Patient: sex M, age 48
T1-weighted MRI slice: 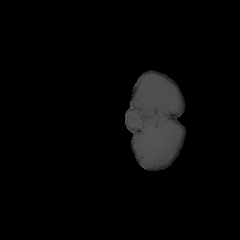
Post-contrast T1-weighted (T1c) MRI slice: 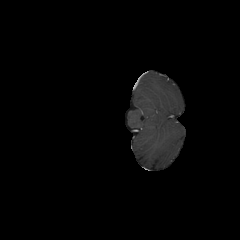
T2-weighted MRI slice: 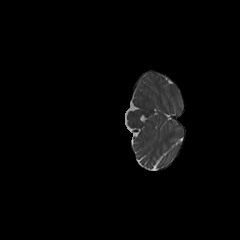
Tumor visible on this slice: no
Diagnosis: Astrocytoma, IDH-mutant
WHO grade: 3